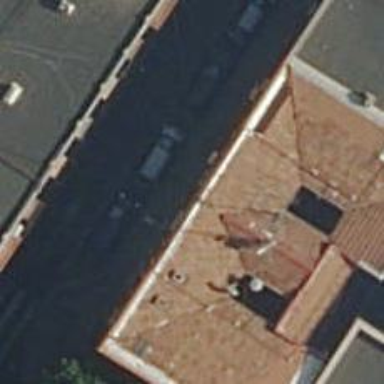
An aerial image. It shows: Residential building.